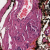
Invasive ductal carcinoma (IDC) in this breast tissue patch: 0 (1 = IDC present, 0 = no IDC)